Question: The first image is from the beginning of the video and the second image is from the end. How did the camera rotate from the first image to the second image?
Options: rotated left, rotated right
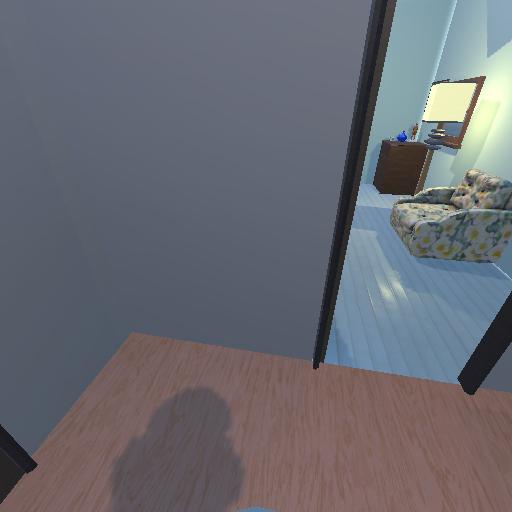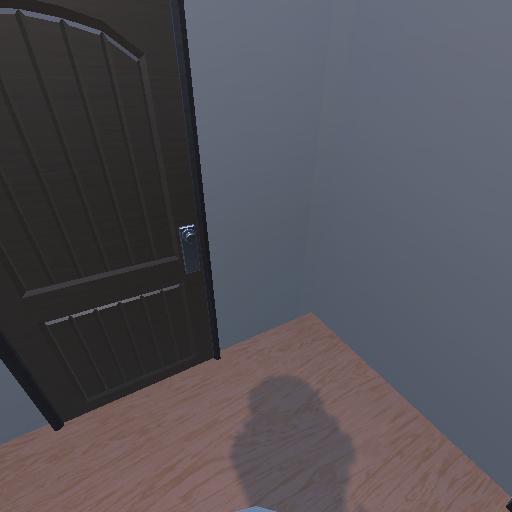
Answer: rotated left